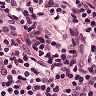
Metastatic tissue present: no